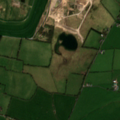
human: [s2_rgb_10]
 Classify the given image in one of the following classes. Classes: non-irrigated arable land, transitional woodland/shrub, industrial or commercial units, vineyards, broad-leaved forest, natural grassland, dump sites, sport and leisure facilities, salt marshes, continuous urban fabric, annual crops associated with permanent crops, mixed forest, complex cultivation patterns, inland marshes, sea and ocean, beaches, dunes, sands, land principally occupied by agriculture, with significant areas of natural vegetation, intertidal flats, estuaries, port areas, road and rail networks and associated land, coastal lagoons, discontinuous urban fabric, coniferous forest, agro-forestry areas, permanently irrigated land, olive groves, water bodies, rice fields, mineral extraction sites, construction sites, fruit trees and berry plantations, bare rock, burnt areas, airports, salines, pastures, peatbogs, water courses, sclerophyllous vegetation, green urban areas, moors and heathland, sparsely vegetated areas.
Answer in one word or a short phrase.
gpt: dump sites, sport and leisure facilities, non-irrigated arable land, pastures, land principally occupied by agriculture, with significant areas of natural vegetation